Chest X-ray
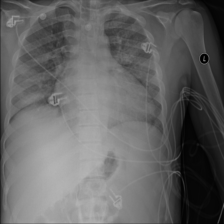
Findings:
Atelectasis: negative
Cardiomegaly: negative
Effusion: negative
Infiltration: positive
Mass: negative
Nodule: negative
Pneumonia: negative
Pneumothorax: negative
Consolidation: negative
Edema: negative
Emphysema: negative
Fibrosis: negative
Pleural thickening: negative
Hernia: negative